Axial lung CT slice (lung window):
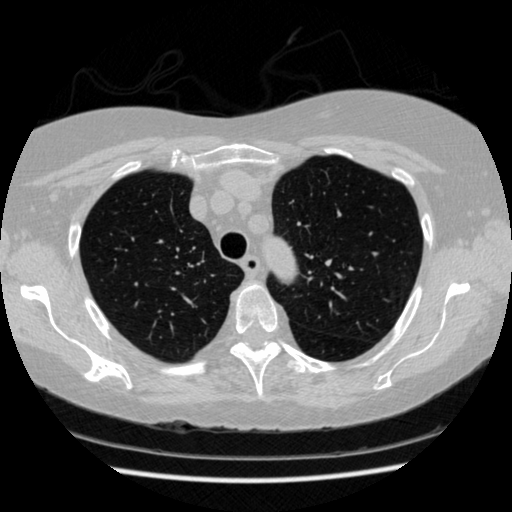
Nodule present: no